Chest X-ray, AP view. Patient: 38 years old, sex M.
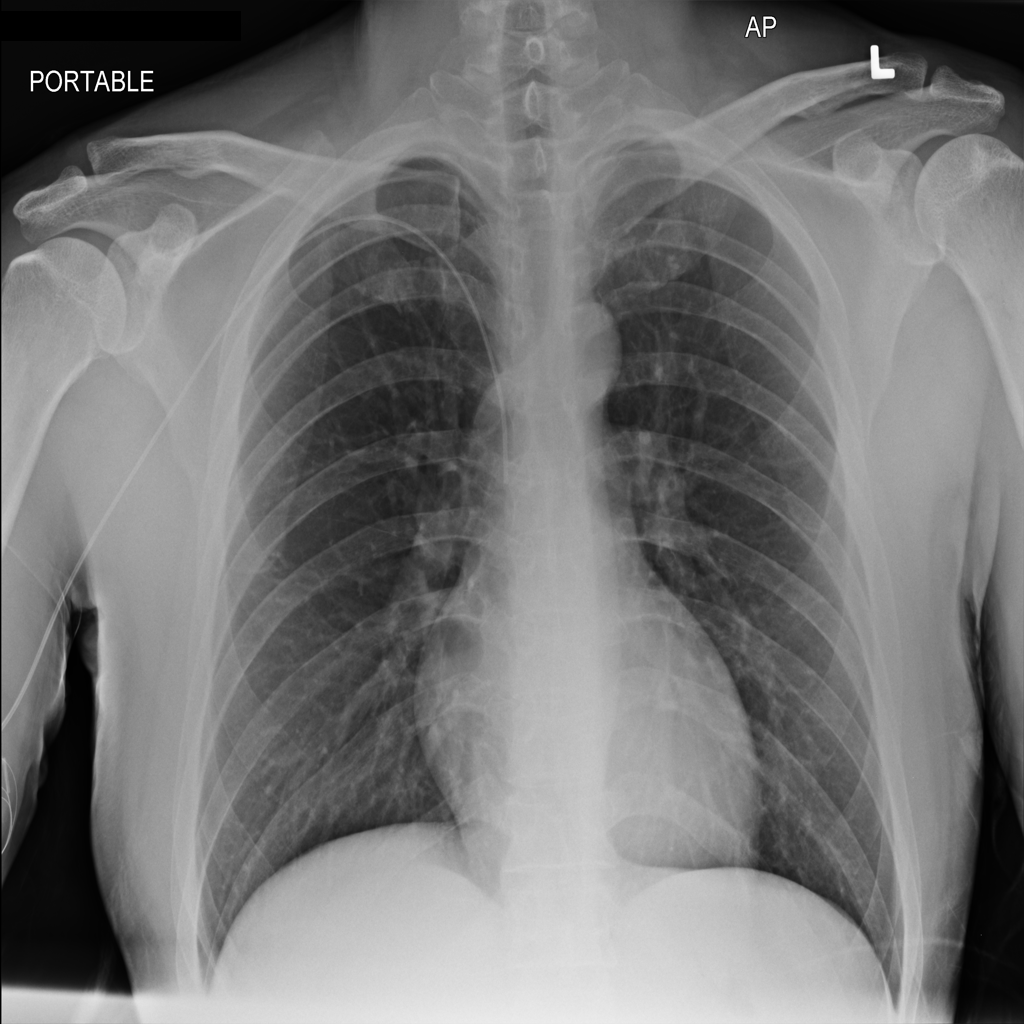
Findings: No Finding